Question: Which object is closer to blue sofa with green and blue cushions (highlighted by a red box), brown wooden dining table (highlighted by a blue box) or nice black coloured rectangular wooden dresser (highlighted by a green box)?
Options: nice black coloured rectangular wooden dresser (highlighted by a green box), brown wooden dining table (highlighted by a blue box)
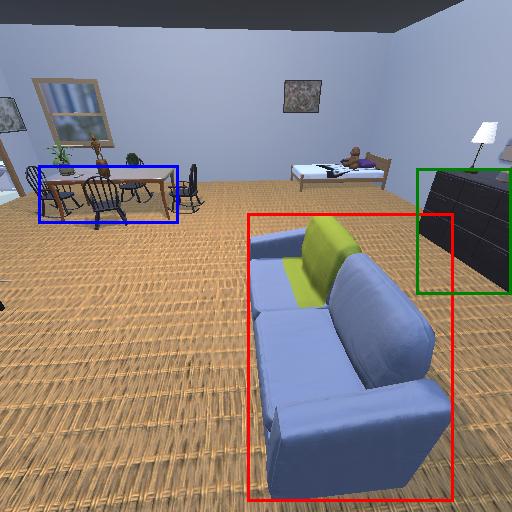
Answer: nice black coloured rectangular wooden dresser (highlighted by a green box)